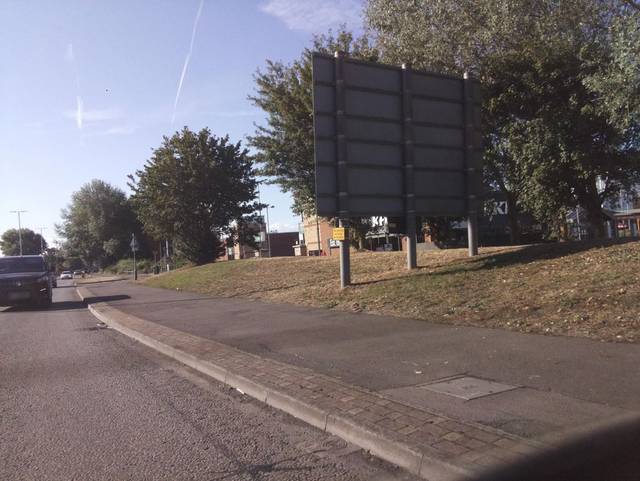
Region: United Kingdom
Coordinates: 51.425, -0.98